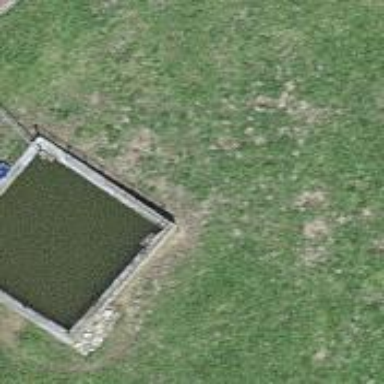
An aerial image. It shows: Reservoir used as emergency water tank.